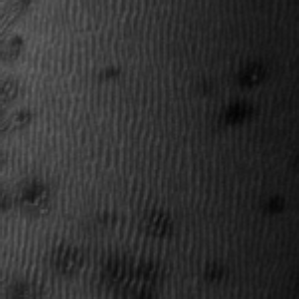
Label: frost